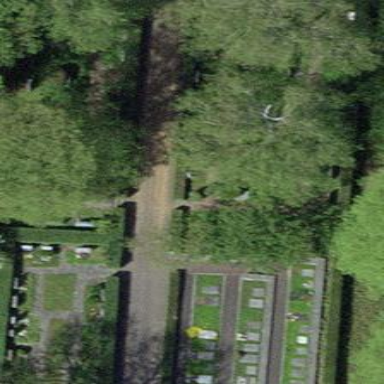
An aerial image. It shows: Graveyard.